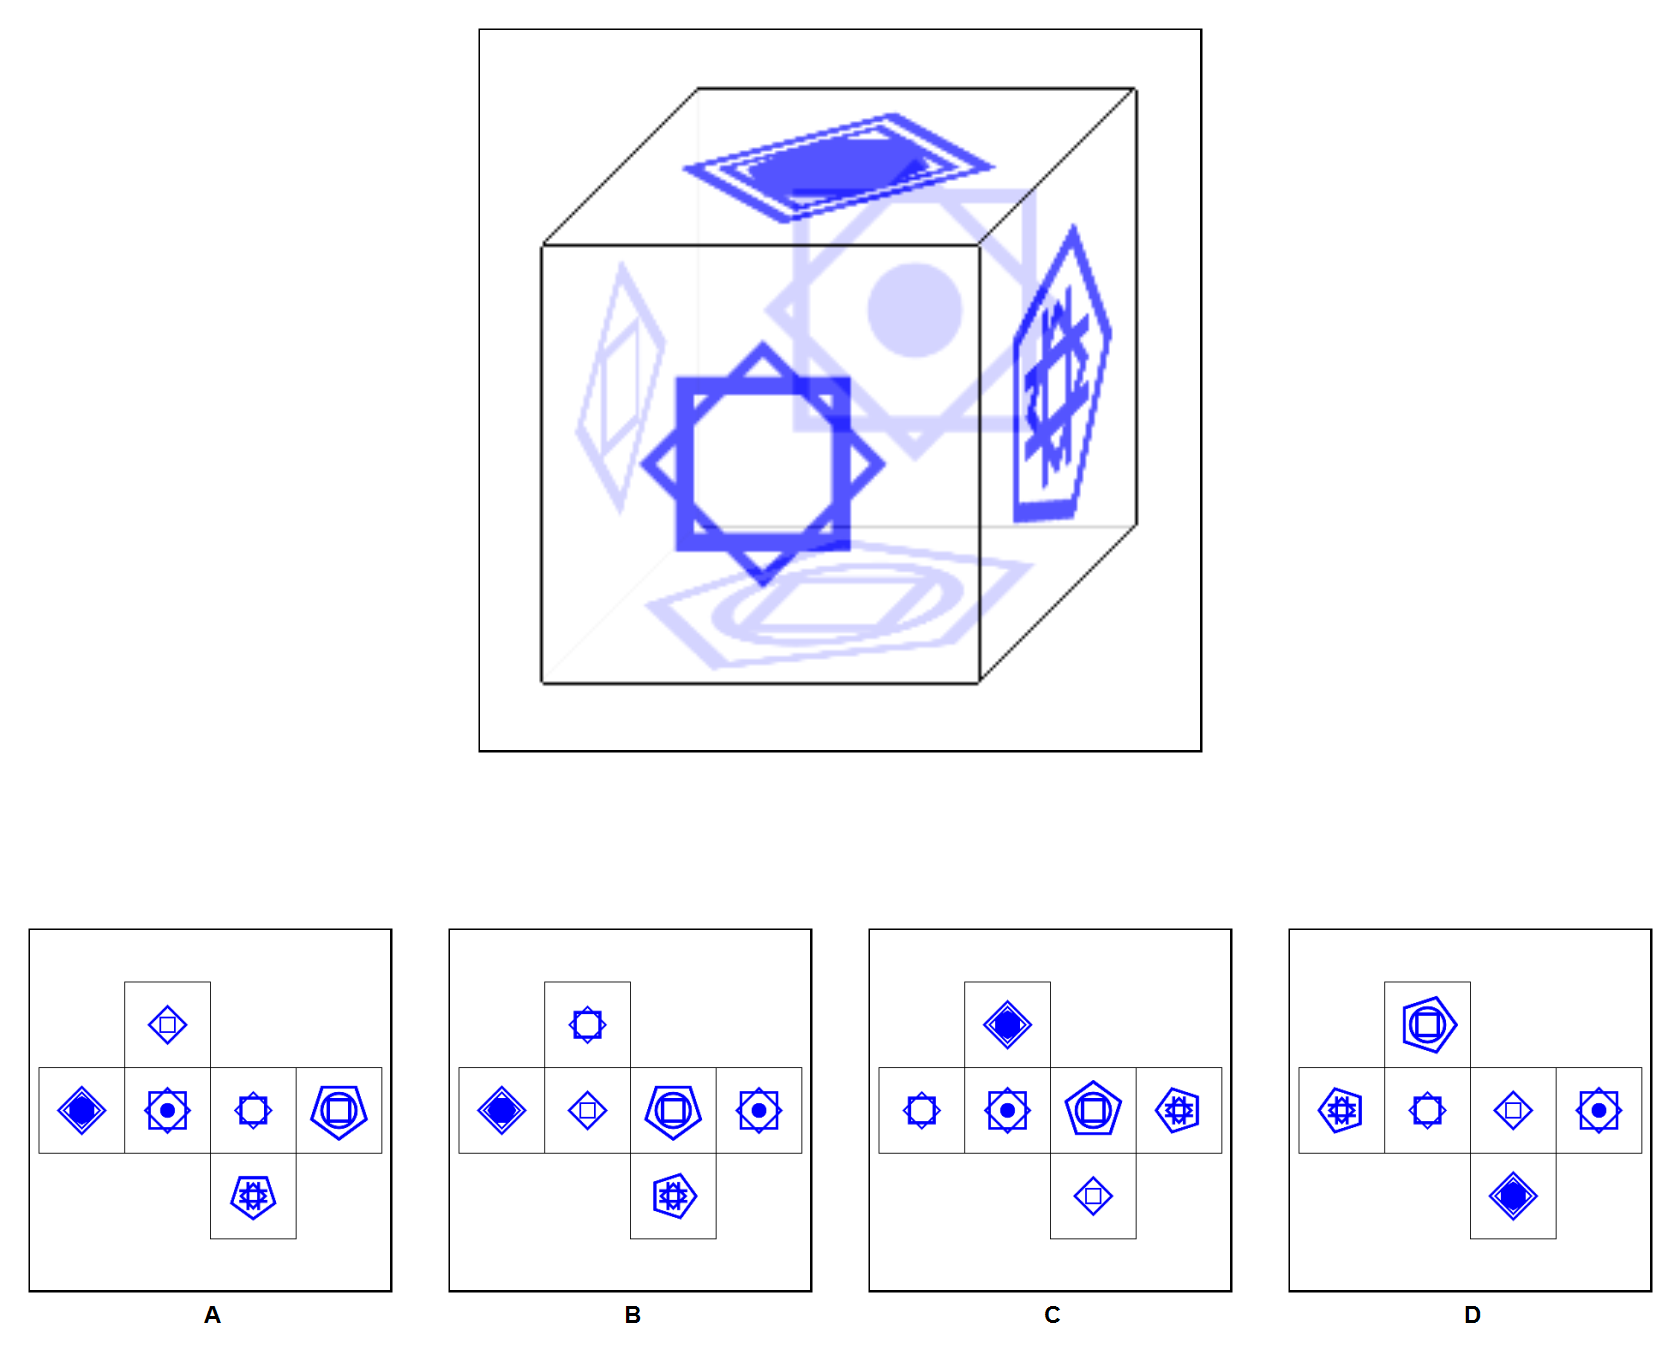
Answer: D